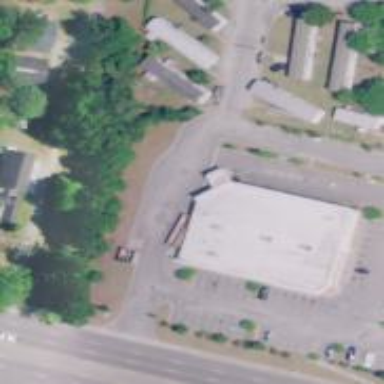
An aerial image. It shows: Pharmacy providing healthcare services.